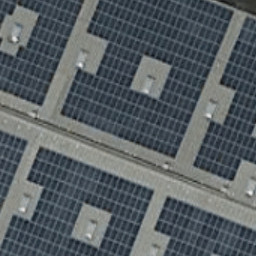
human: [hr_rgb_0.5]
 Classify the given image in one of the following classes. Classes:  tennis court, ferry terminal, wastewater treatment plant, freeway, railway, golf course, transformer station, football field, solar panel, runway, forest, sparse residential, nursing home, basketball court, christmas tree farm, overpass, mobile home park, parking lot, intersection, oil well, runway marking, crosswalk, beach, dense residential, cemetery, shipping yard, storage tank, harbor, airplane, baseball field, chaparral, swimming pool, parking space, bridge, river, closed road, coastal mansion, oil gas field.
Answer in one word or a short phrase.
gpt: solar panel